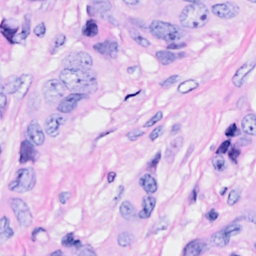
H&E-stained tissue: Breast